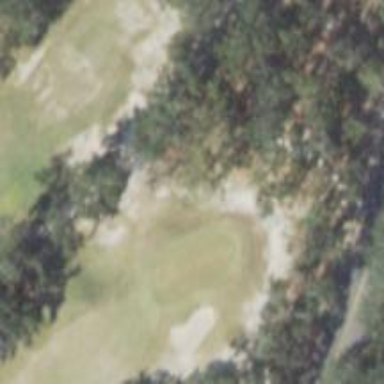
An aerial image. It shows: View of golf hole.